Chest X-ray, PA view. Patient: 33 years old, sex F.
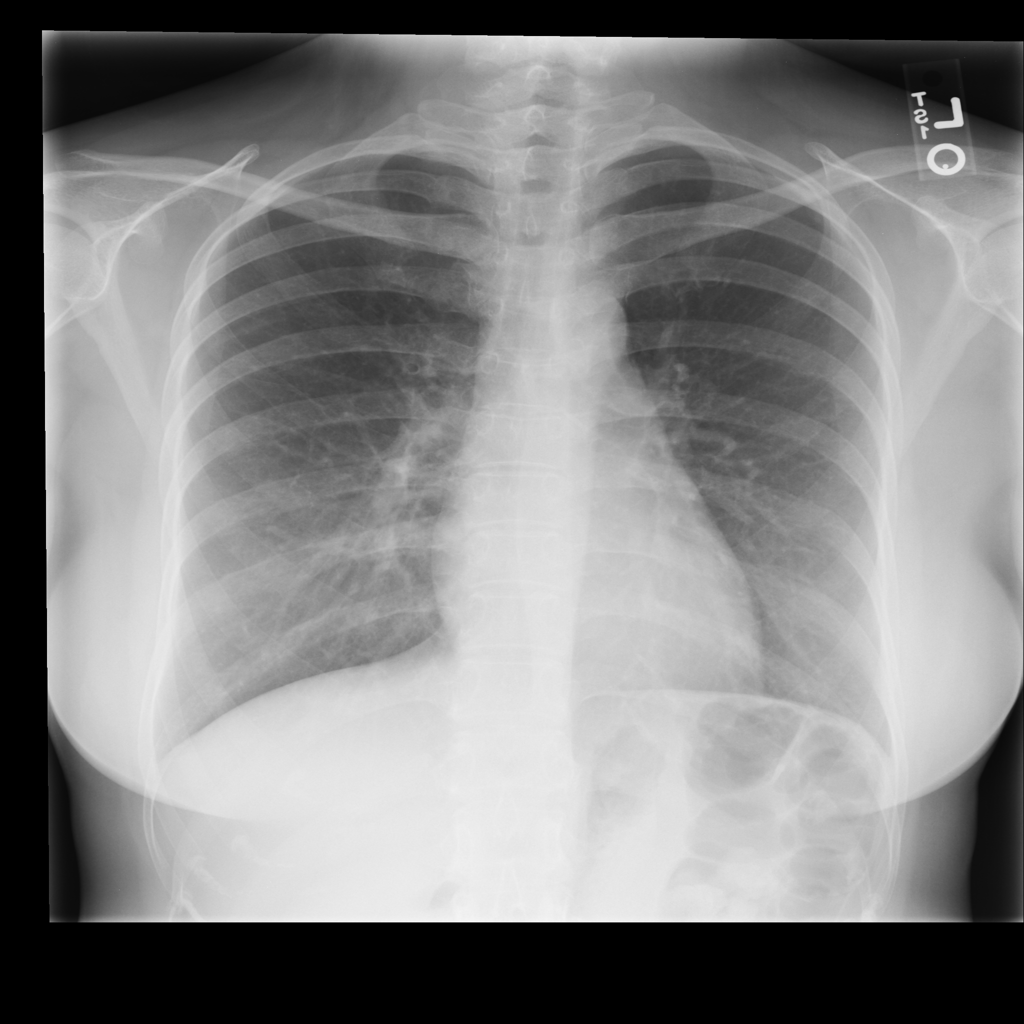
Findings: No Finding